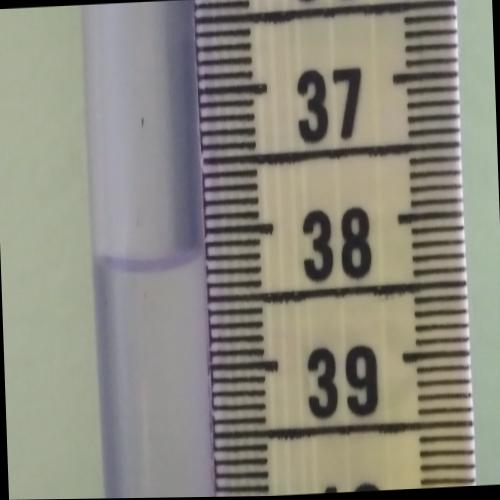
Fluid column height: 38.2 cm